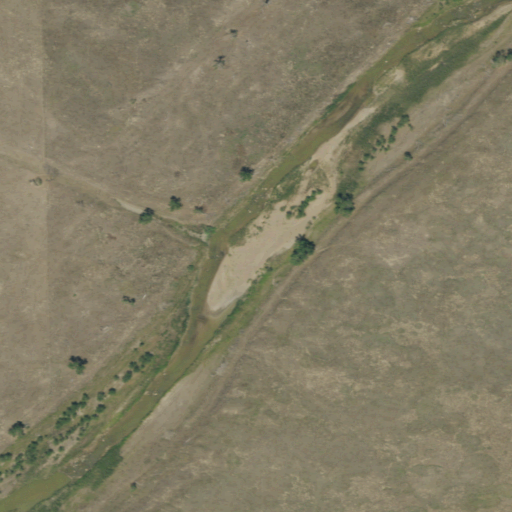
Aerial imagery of valley in South Dakota named Chilson Canyon containing grassland, shrub, and open water